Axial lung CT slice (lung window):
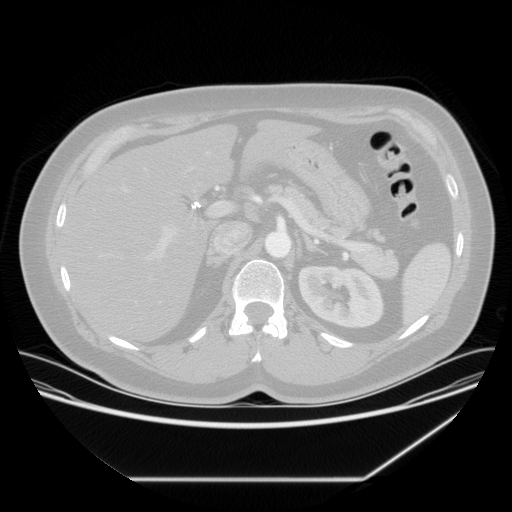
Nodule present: no